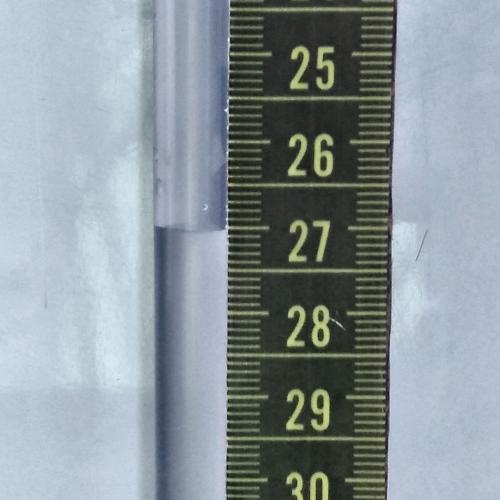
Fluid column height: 27.0 cm